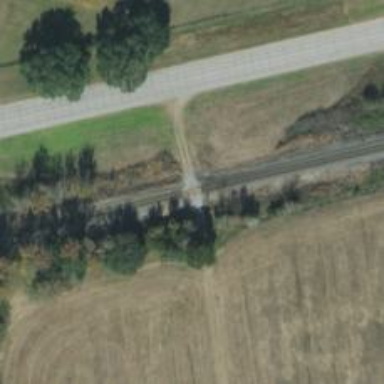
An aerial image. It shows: Level crossing along the railway.